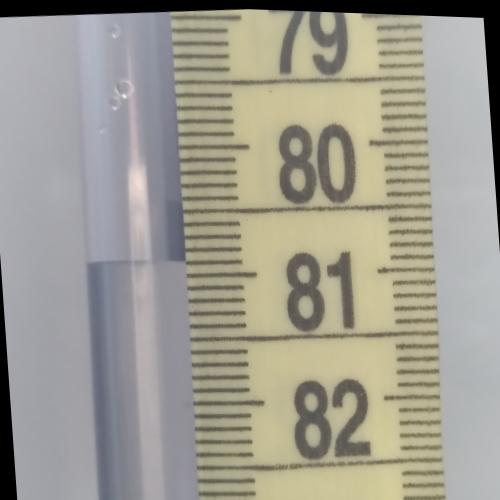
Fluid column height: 80.9 cm